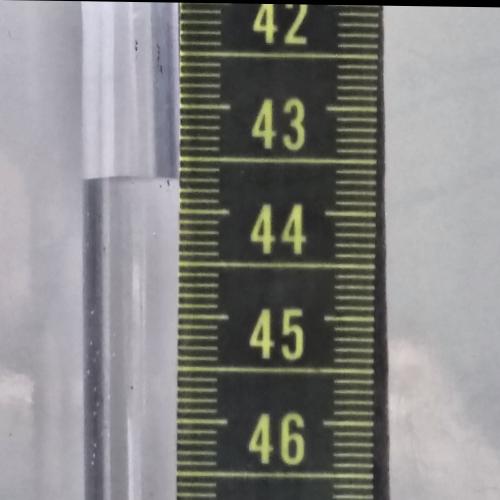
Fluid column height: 43.7 cm